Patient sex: M
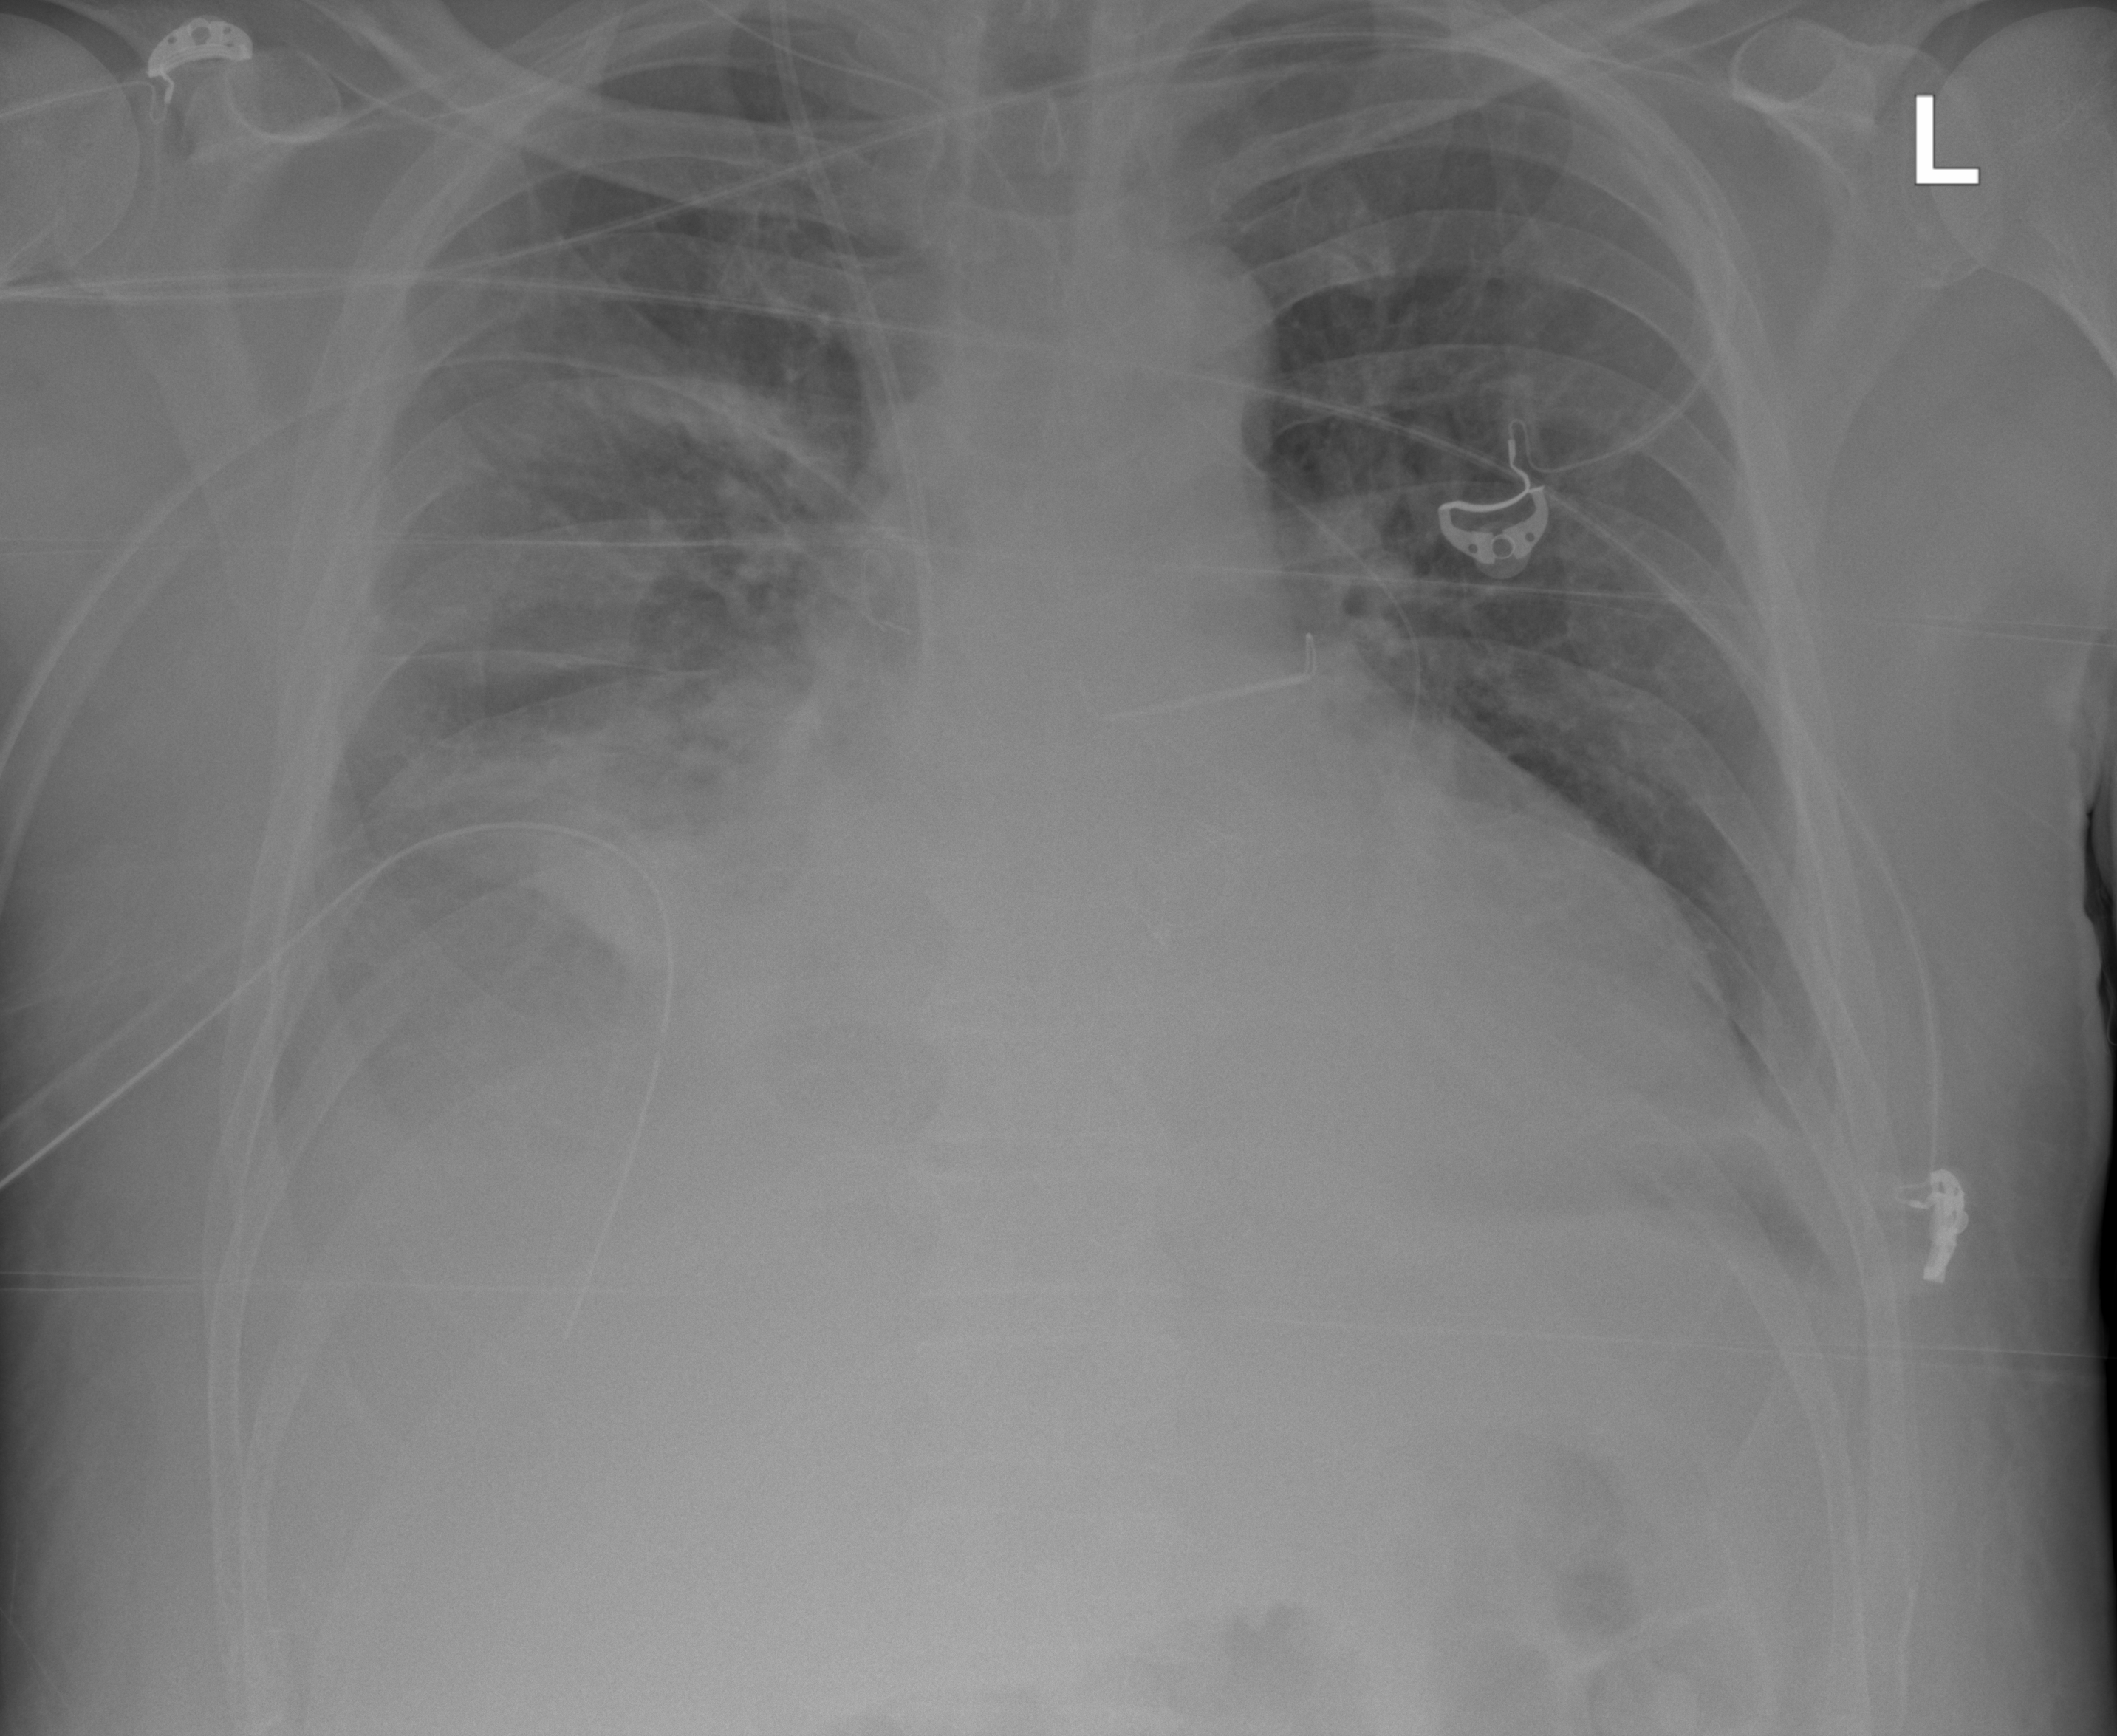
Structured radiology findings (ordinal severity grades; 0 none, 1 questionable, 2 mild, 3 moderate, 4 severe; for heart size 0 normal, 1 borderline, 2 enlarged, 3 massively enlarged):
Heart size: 2
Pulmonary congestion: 2
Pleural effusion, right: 2
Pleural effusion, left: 2
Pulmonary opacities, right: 2
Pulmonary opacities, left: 0
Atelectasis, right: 3
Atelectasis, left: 2